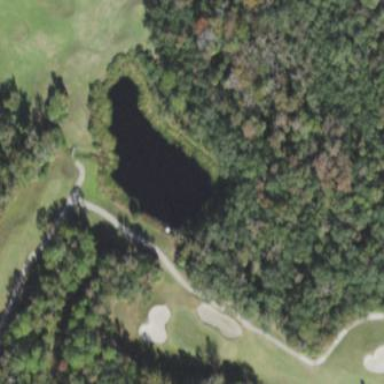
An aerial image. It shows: Water hazard on golf course. The hazard is natural water feature.